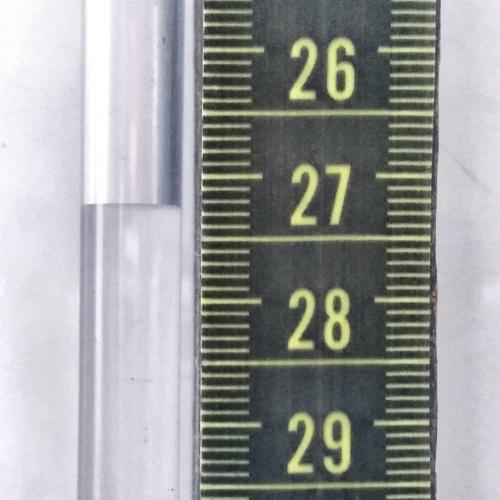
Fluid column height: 27.2 cm